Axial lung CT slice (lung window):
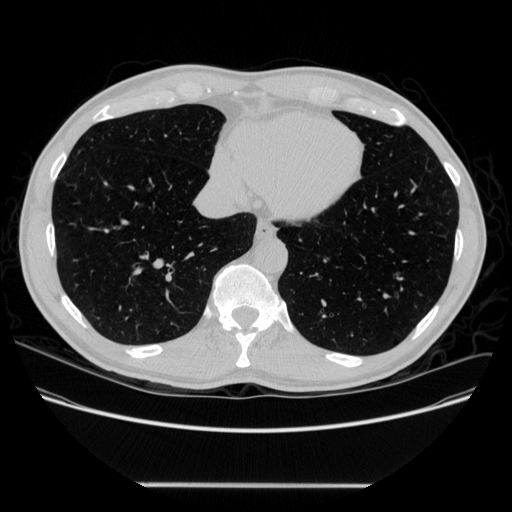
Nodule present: no